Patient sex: M
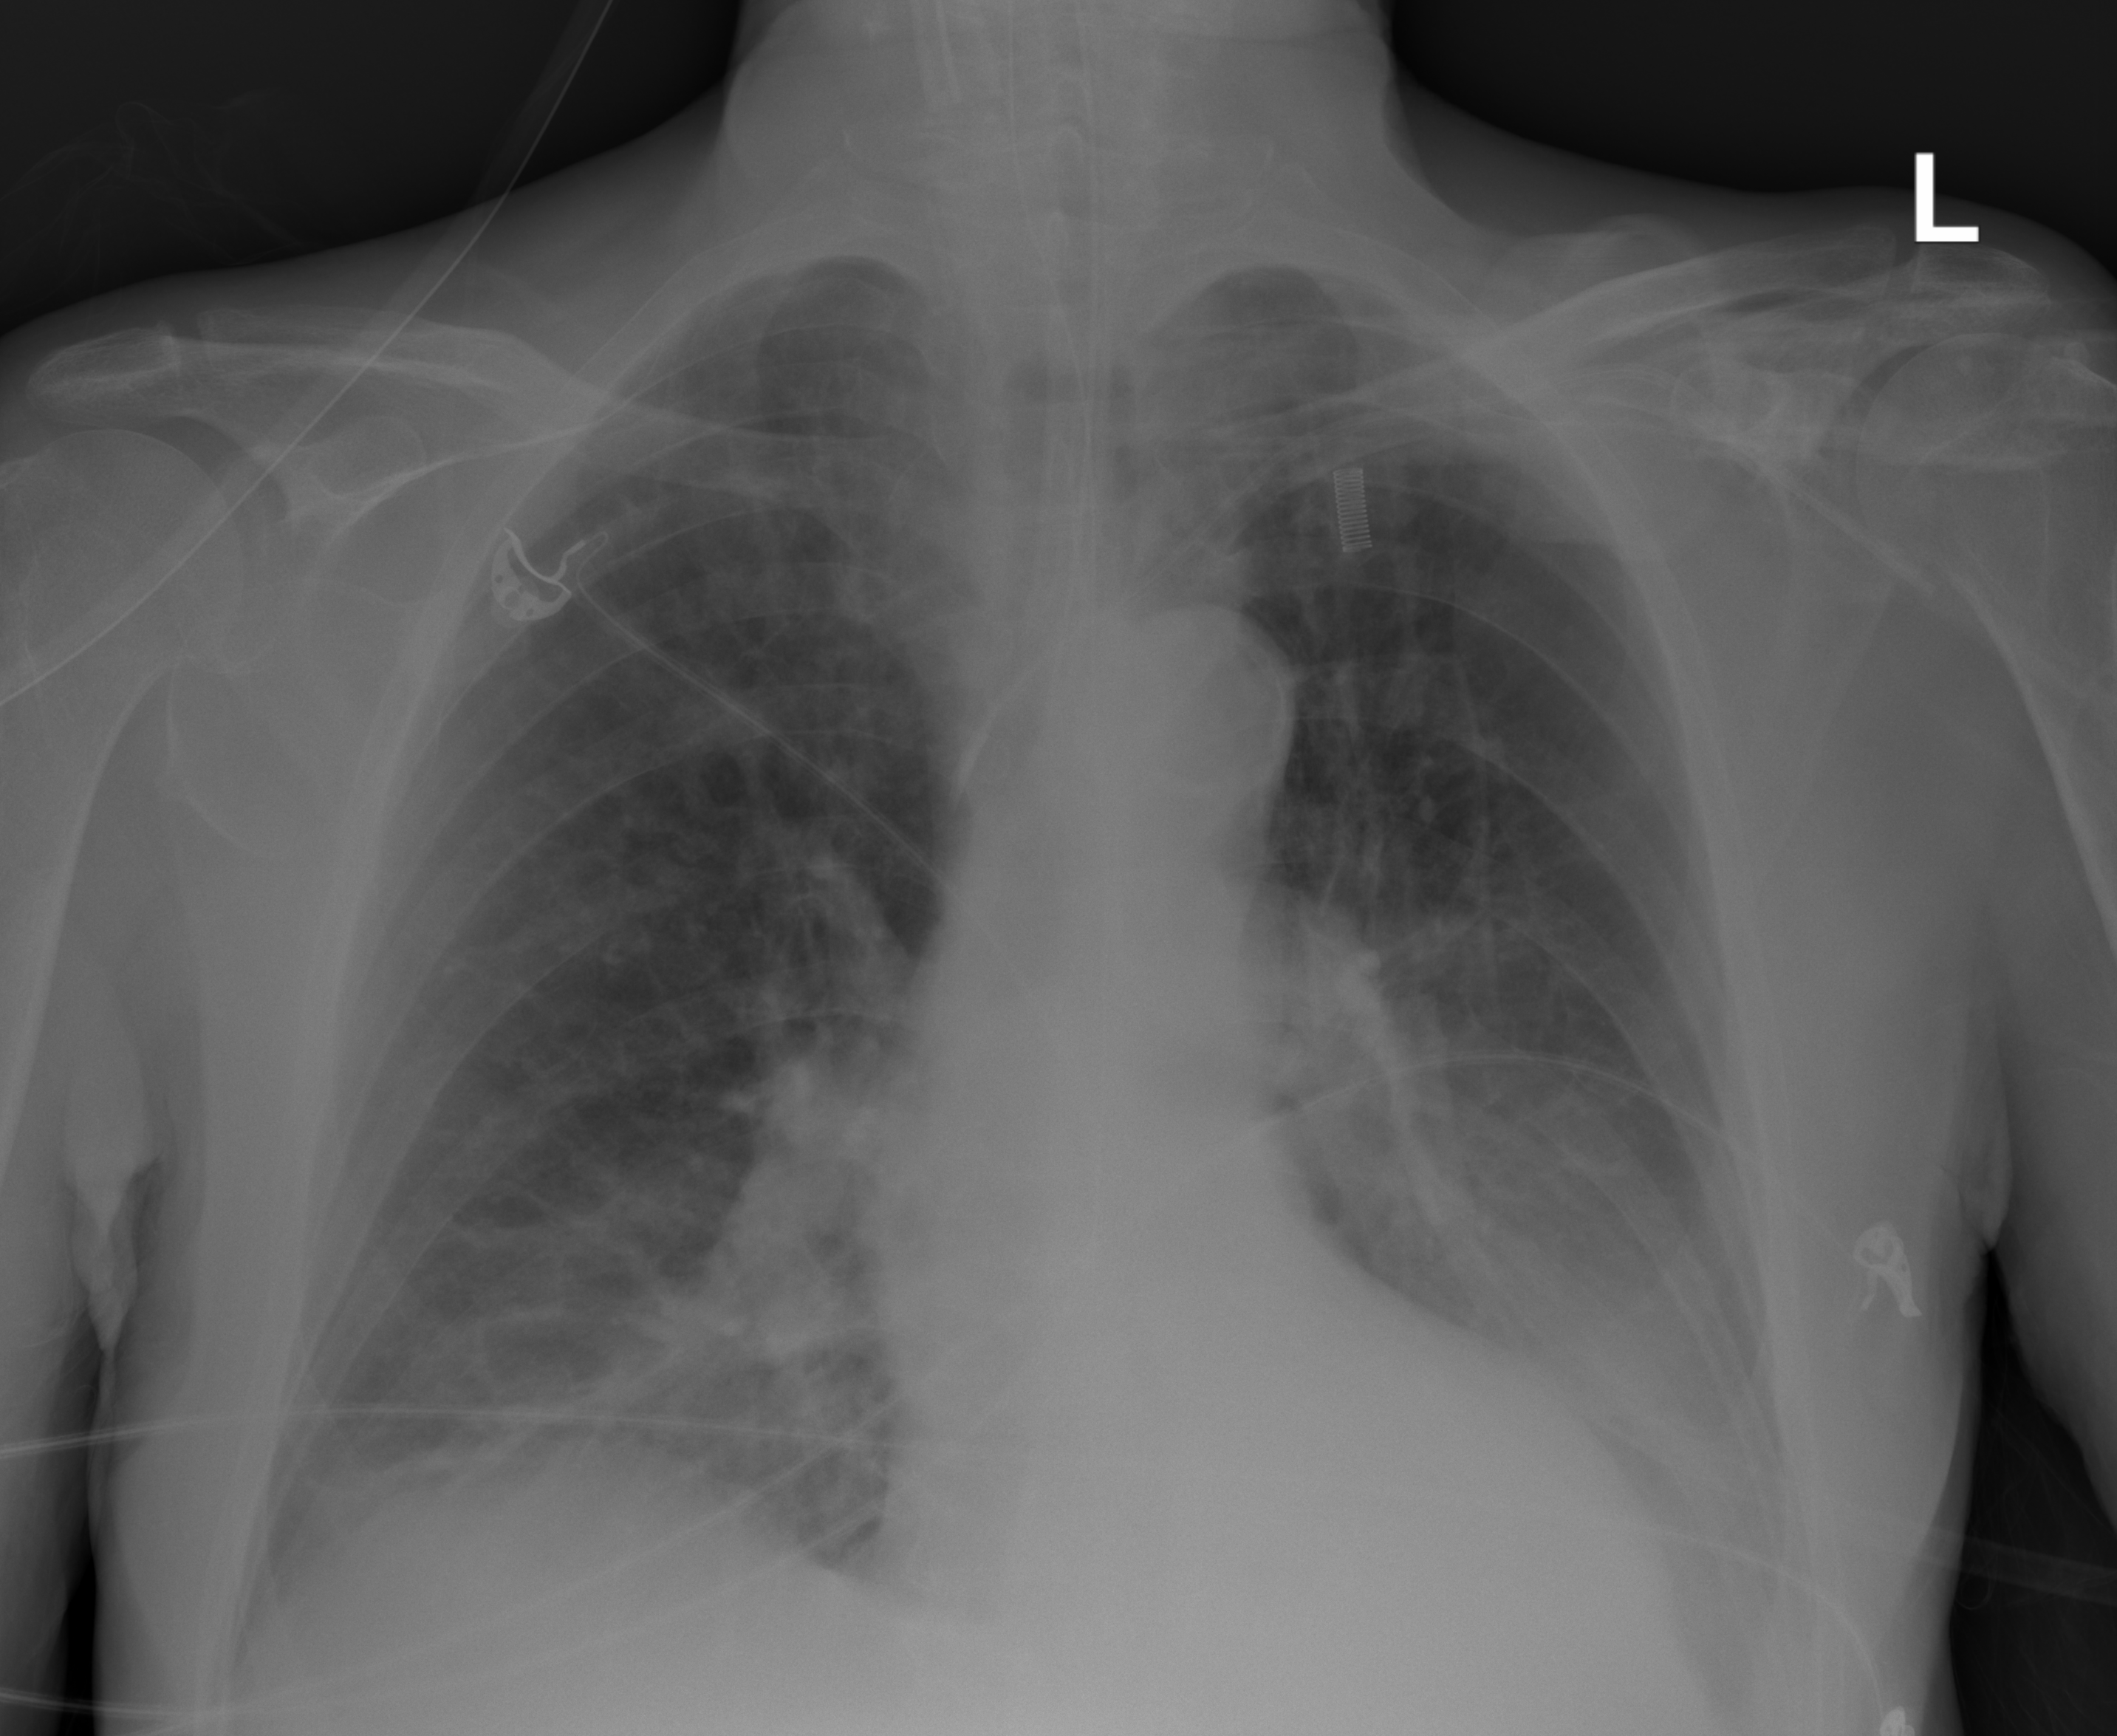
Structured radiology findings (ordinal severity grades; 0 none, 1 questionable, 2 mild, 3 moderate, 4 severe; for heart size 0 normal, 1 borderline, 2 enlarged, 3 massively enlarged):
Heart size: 0
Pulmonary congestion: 2
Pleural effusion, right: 1
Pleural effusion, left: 2
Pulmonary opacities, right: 2
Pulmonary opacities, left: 2
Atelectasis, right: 1
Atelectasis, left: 2